Current action and preconditions to check: trajectory_clear

Your task: For each precondition in the list above, predict whether it will hold at this action.

Consider the current scene as observed from the mobile robot's camera, and analyze the predicted future states of all dynamic agents (e.g., people, animals, vehicles, or any moving entities) within the NEXT SECOND.

IMPORTANT: Only answer "very likely" if you are absolutely certain—based on strong, clear evidence—that a dynamic agent will violate the precondition in the predicted future state. Do NOT answer "very likely" for unlikely, ambiguous, or low-probability risks.

Ask yourself for each precondition: Is there a high probability, with clear and convincing evidence, that the predicted future states of any dynamic agent will interfere with the predicted future state of the currently executing action within the NEXT SECOND, causing that precondition to fail?

Assess the risk level based on these predictions. Use "likely" or "very likely" if motions create a clear risk of interference.

Use "neutral" or "improbable" if agents are nearby but their predicted paths are clearly diverging or non-conflicting.

Failure Risk Categories: "very improbable", "improbable", "neutral", "likely", "very likely"

Answer Format: Output ONLY the probability_of_failure value from these categories: "very improbable", "improbable", "neutral", "likely", "very likely"

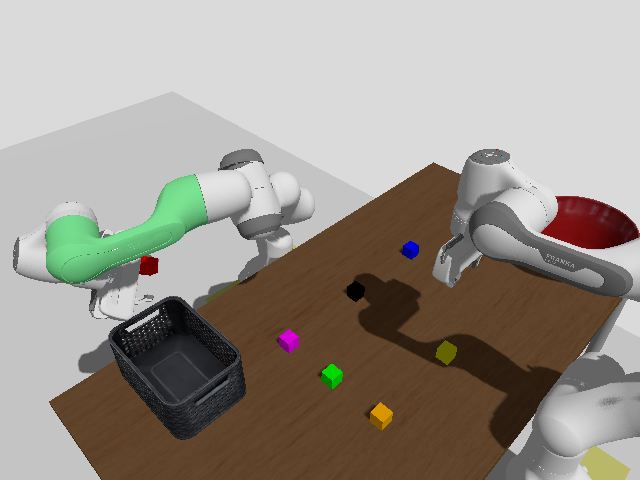

Answer: very improbable